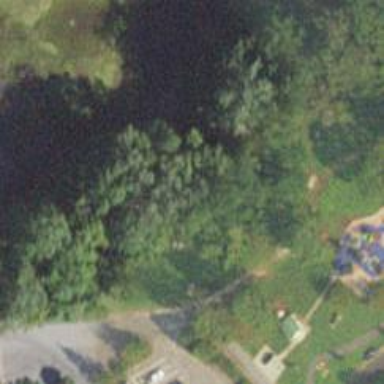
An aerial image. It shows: Disc golf basket.